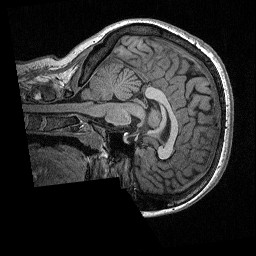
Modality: T1w
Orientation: sagittal
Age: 31
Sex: female
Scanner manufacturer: siemens
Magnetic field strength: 3 T
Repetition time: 2.3 s
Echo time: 0.00298 s